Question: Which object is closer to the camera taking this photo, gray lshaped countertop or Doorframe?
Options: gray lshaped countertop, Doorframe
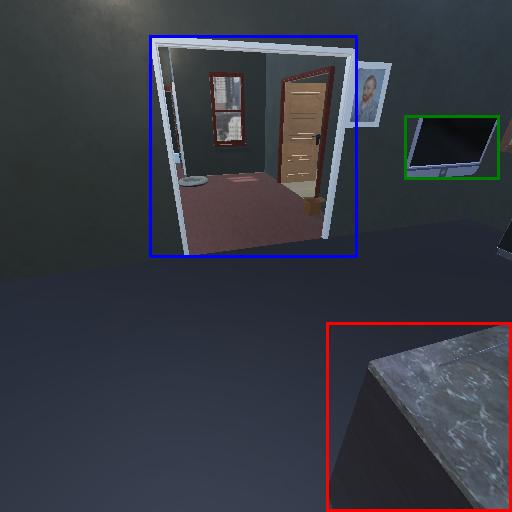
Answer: gray lshaped countertop